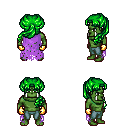
a pixel art fantasy rpg character, male body template, orc, green skin, maroon tattered cape, teal pants, green princess hairstyle, gold gloves, four views (front, back, left, right), 2x2 character sprite sheet, small pixel art, hard edges, no anti-aliasing